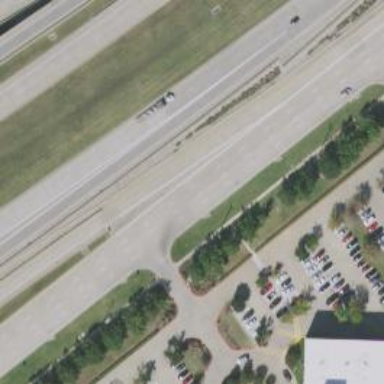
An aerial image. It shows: Secondary road with frontage road alongside.